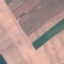
Label: AnnualCrop